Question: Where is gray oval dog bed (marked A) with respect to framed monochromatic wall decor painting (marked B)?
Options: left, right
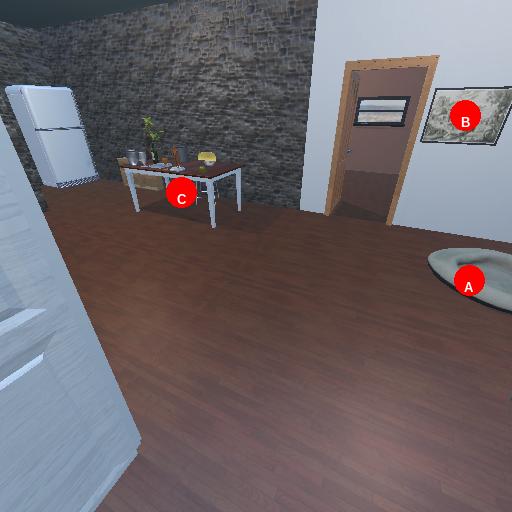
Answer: left